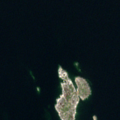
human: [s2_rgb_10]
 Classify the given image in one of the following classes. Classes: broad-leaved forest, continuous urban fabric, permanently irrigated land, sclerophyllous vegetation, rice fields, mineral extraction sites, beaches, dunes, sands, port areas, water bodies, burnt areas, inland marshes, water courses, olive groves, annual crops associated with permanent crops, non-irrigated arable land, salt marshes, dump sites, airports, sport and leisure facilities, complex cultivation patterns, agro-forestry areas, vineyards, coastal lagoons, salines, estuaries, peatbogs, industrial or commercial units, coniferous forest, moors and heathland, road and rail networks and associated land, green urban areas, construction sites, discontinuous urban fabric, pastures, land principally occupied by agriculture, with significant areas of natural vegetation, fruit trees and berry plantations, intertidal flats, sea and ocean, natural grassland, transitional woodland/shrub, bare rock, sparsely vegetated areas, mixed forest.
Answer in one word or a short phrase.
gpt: sea and ocean